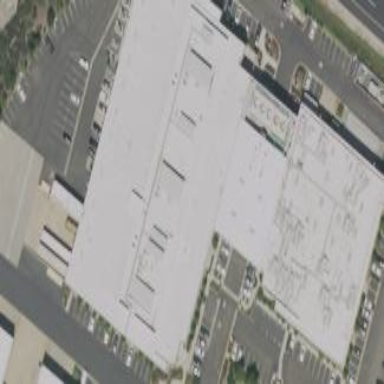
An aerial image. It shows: Commercial building.